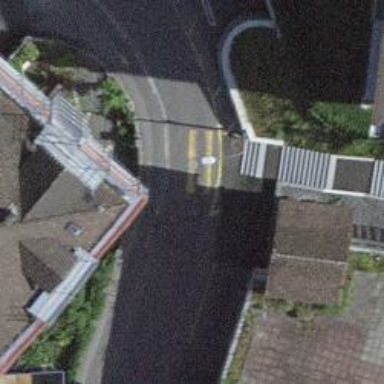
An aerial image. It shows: Set of steps on the road.